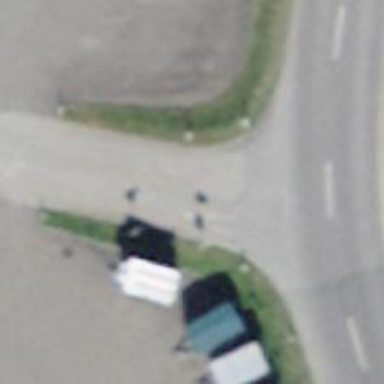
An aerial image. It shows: Bus stop with platform for public transport.